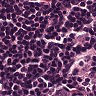
Metastatic tissue present: no